Question: I want to achieve this kind of layout with pure CSS:

The gradient in the background is 100% the width of the browser window. The inner text is inside a 1000px div, centered inside the browser window. Now I want the text to define the height of the gradient. And here is the problem: The gradient is positioned absolute ('left: 0px; width: 100%'), but the text is inside another div.
I've tried some things with 'display:table;' and 'display:table-cell;' but once I put the gradient div to 'position:absolute' it doesn't inherit the height of the text div.
Anyone a solution how to achieve this in pure CSS without javascript?
I'm sorry I forgot to mention that (I' using css3). And furthermore I also forgot to add the code: <URL>
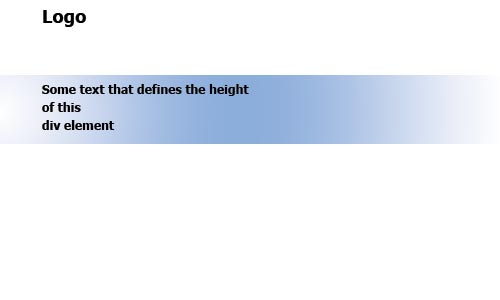
Answer: Because I didn't find any solution, I hacked it. Cause my content gets added dynamically through javascript, I added the content two times. The first time visible inside the overlaying div (over the blue background), and the second time inside the blue background. With 'visibility: hidden' I hide all the divs inside the blue background.
And because both divs got the same content, they get the same height. Not beautiful, but it works.